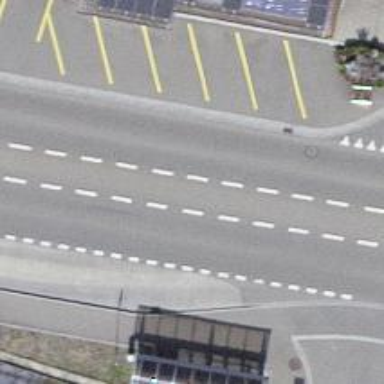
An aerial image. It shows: Bus stop with shelter for public transport.